Question: Count the number of objects in the diagram.
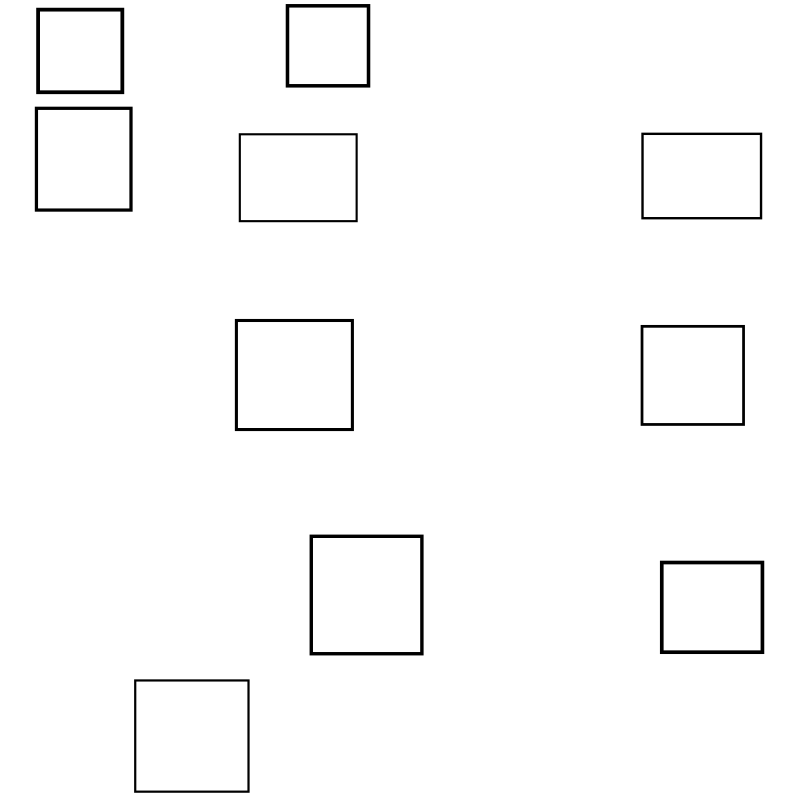
Answer: 10